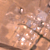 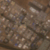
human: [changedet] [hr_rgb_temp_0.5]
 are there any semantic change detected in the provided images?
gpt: New constructions appeared on the left.